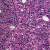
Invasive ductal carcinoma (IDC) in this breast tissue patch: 1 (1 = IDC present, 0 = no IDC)